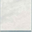
Piece: xx